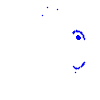
Particle: electron